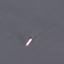
Label: SeaLake